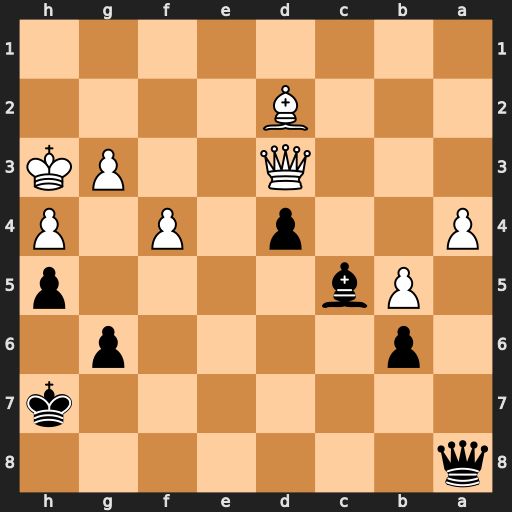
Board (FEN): q7/7k/1p4p1/1Pb4p/P2p1P1P/3Q2PK/3B4/8
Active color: b
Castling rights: -
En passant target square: -
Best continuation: Qh1#